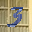
Label: 3